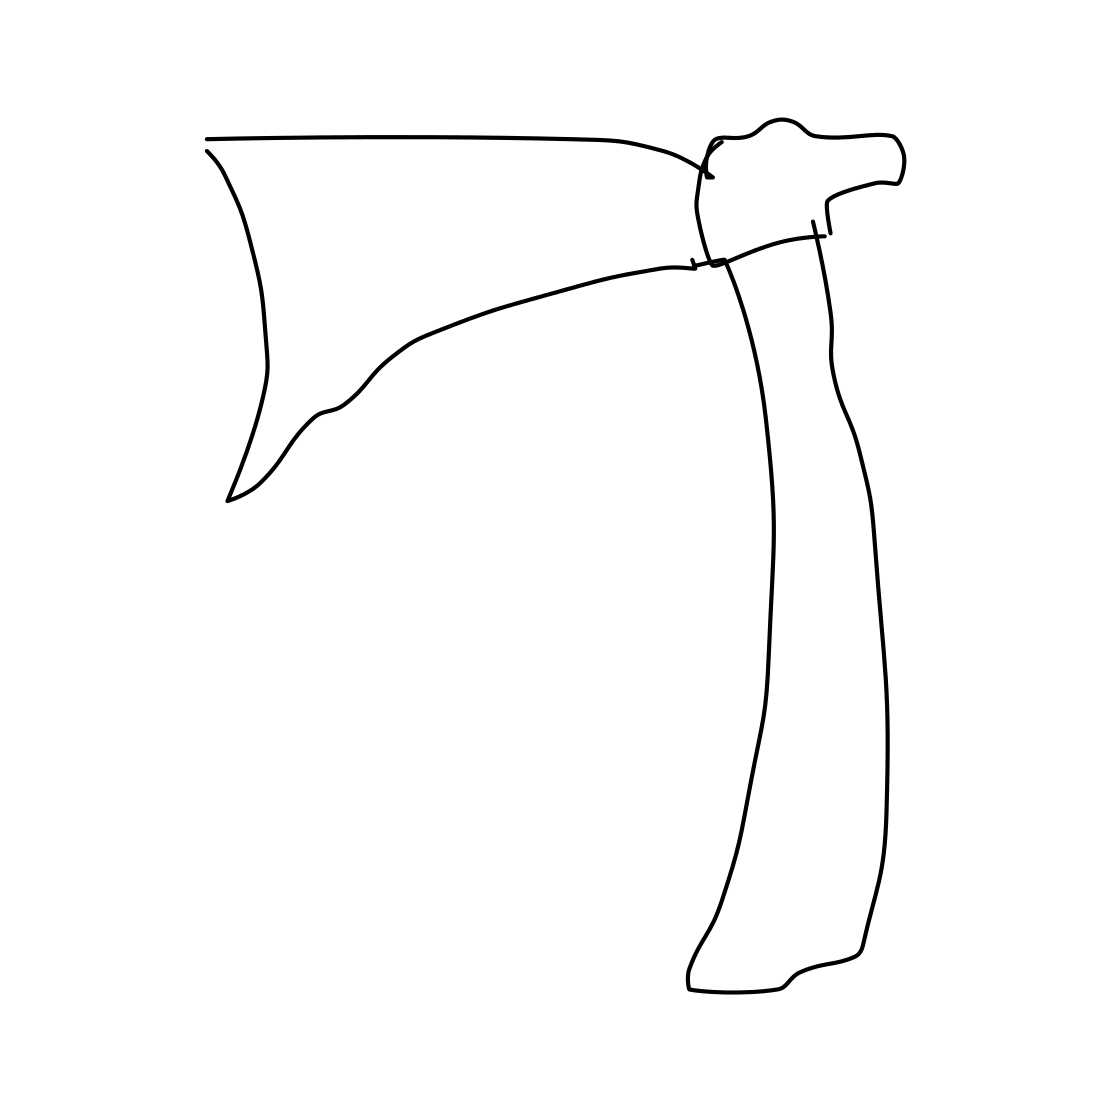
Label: axe